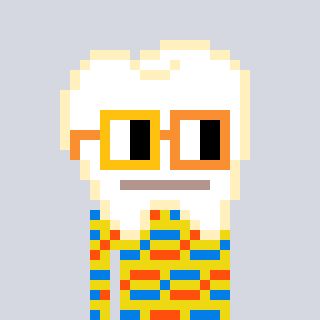
a pixel art character with square yellow and orange glasses, a tooth-shaped head and a yellow-colored body on a cool background